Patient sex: M
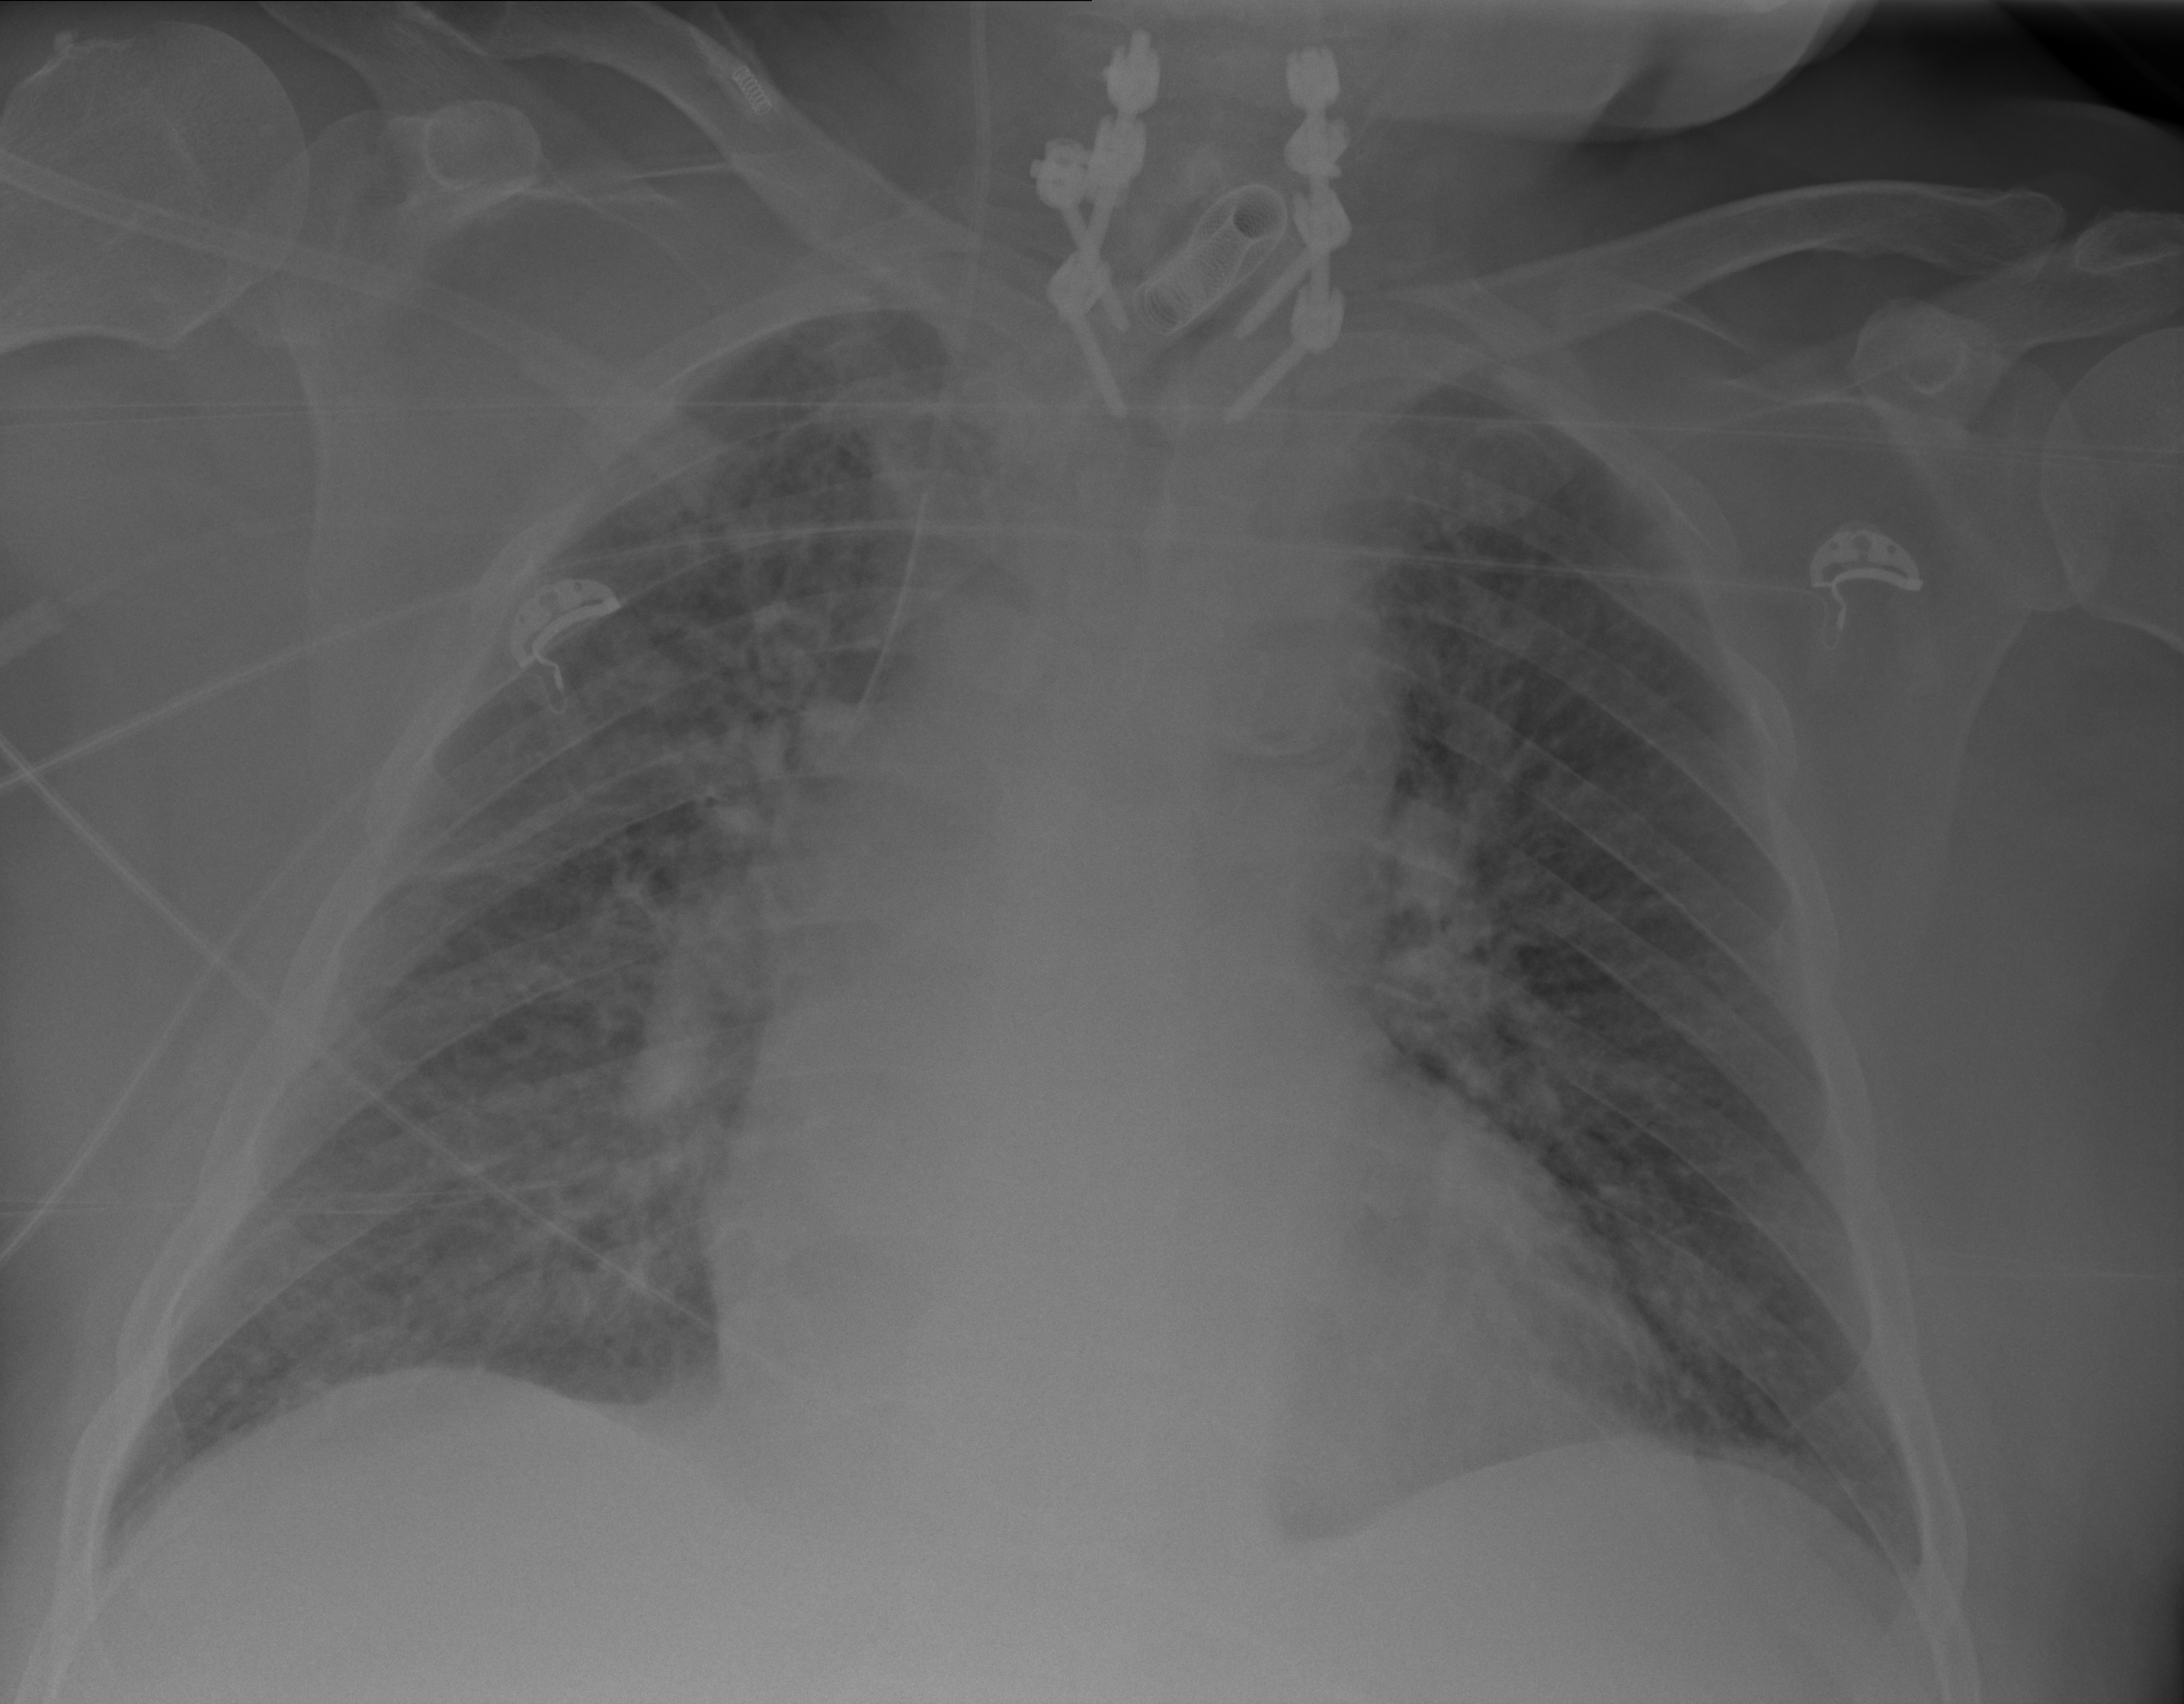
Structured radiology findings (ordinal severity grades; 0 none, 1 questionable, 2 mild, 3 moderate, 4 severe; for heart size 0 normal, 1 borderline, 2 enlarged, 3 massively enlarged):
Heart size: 1
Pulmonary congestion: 3
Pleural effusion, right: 2
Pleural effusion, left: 2
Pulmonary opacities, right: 2
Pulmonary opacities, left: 2
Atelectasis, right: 2
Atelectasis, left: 2